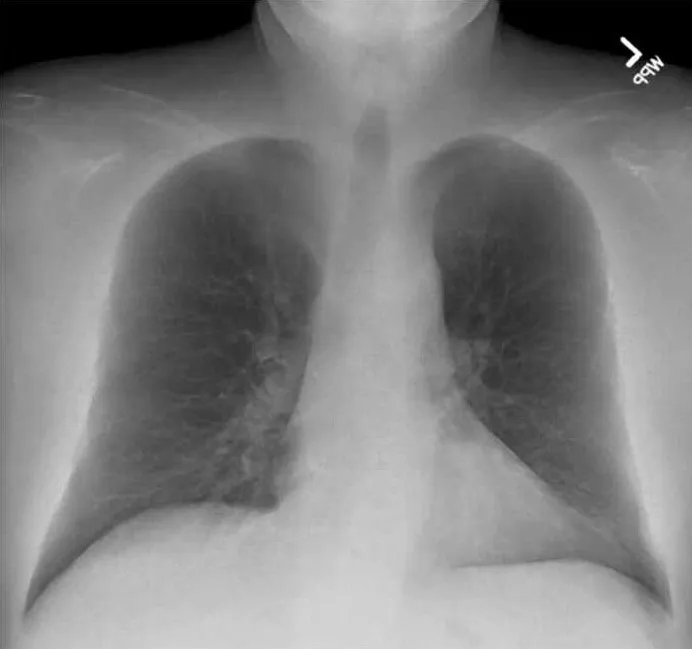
Chest X-ray: posteroanterior view. Mild bronchial wall thickening.
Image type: radiology (x_ray)